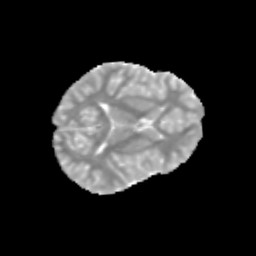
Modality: MD
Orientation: axial
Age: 12
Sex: male
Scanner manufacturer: siemens
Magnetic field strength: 3 T
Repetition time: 3.8 s
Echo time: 0.07 s